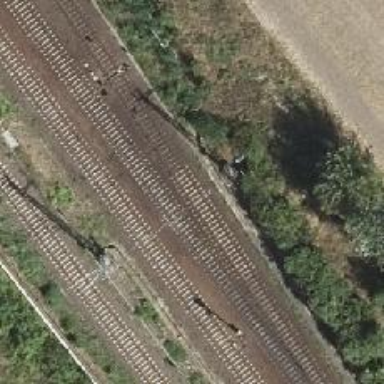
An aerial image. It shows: Milestone along the railway track with catenary mast.